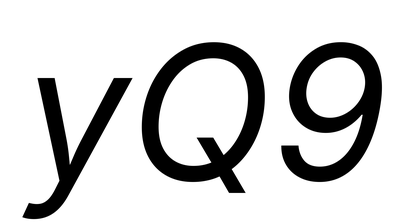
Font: Inter-Italic_Italic